Field crop: tomato
Growth stage: 1
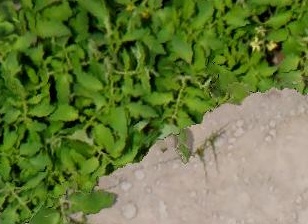
Species: tomato